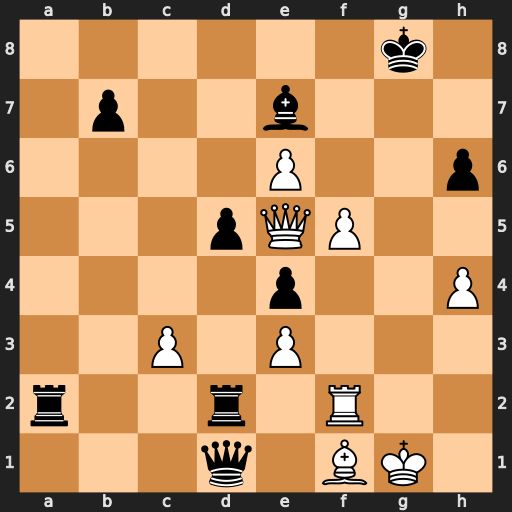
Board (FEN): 6k1/1p2b3/4P2p/3pQP2/4p2P/2P1P3/r2r1R2/3q1BK1
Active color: w
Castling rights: -
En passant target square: -
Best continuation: Qg3+ Kh8 f6 Bxf6 e7 Qxf1+ Rxf1